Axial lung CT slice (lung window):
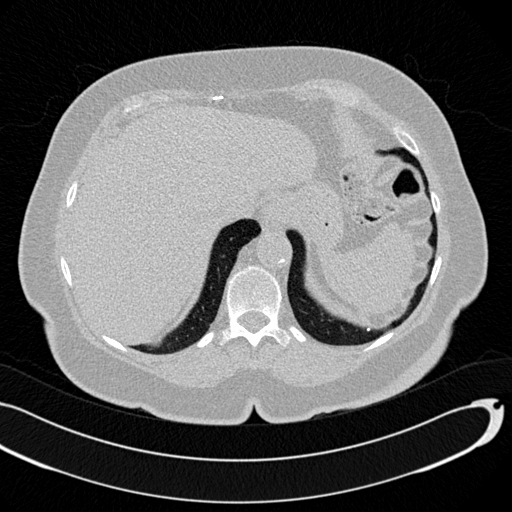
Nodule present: no